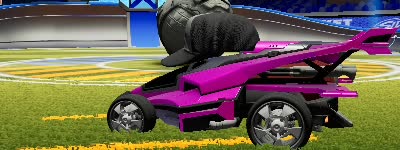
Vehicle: aftershock